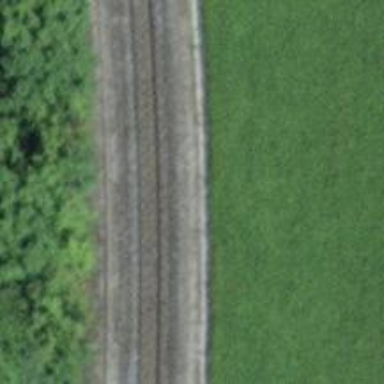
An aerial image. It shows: Narrow-gauge railway with single track. The railway is electrified with contact line.